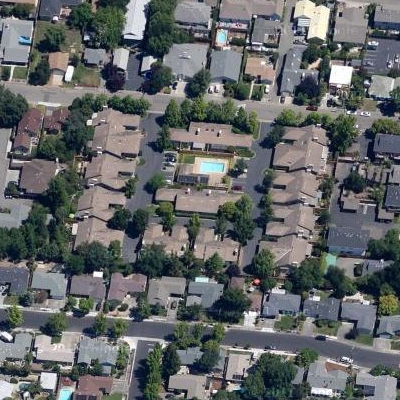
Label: fResident